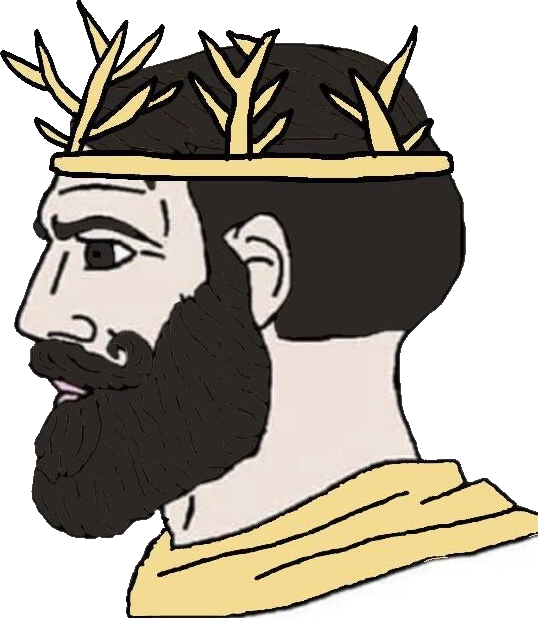
Label: 4_Yes_Chad